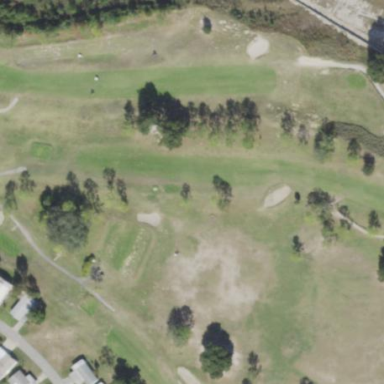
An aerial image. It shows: Scenic golf fairway.